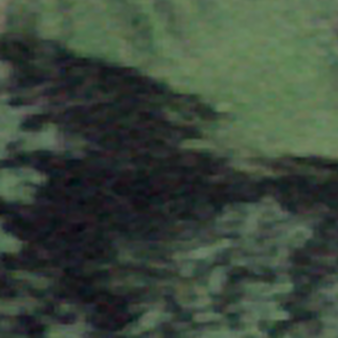
Label: other